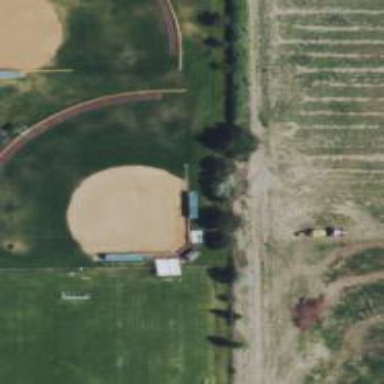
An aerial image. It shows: Softball pitch for leisure land activities.